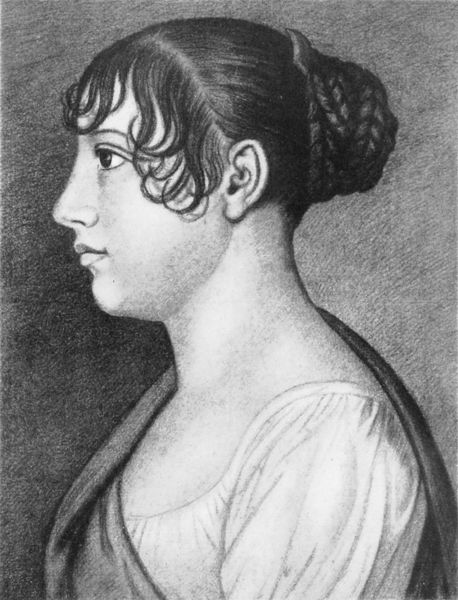
Titel: Mädchenbildnis im Profil
Institution: Stuttgart, Privatbesitz
Schlagwörter: dunkel, umhang, weiß, mädchen, brust, frau, frisur, haar, kleid, mund, nase, ohr, profil, schwarz, skizze, zeichnung, tuch, augen, falten, gesicht, knoten, bildnis, hals, portrait, porträt, auge, gewand, haare, dekoltee, kinn, locken, pony, dutt, kamm, nacken, zopf, seitenansicht, kohle, schwarz-weiß, stich, bleistift, kranz, antik, toga, mittelalter, sinnlich, porträit, römisch, empirekleid, stirnlocken